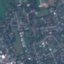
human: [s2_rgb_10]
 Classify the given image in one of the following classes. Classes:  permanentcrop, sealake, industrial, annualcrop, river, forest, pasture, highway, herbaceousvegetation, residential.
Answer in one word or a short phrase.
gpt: Residential